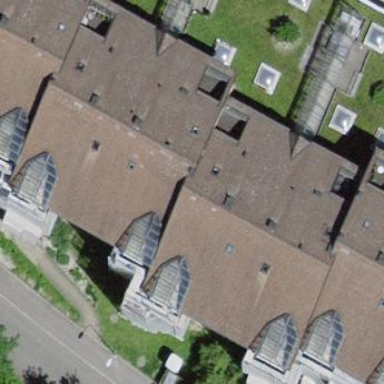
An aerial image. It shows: Building with gabled roof made of roof tiles.